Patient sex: F
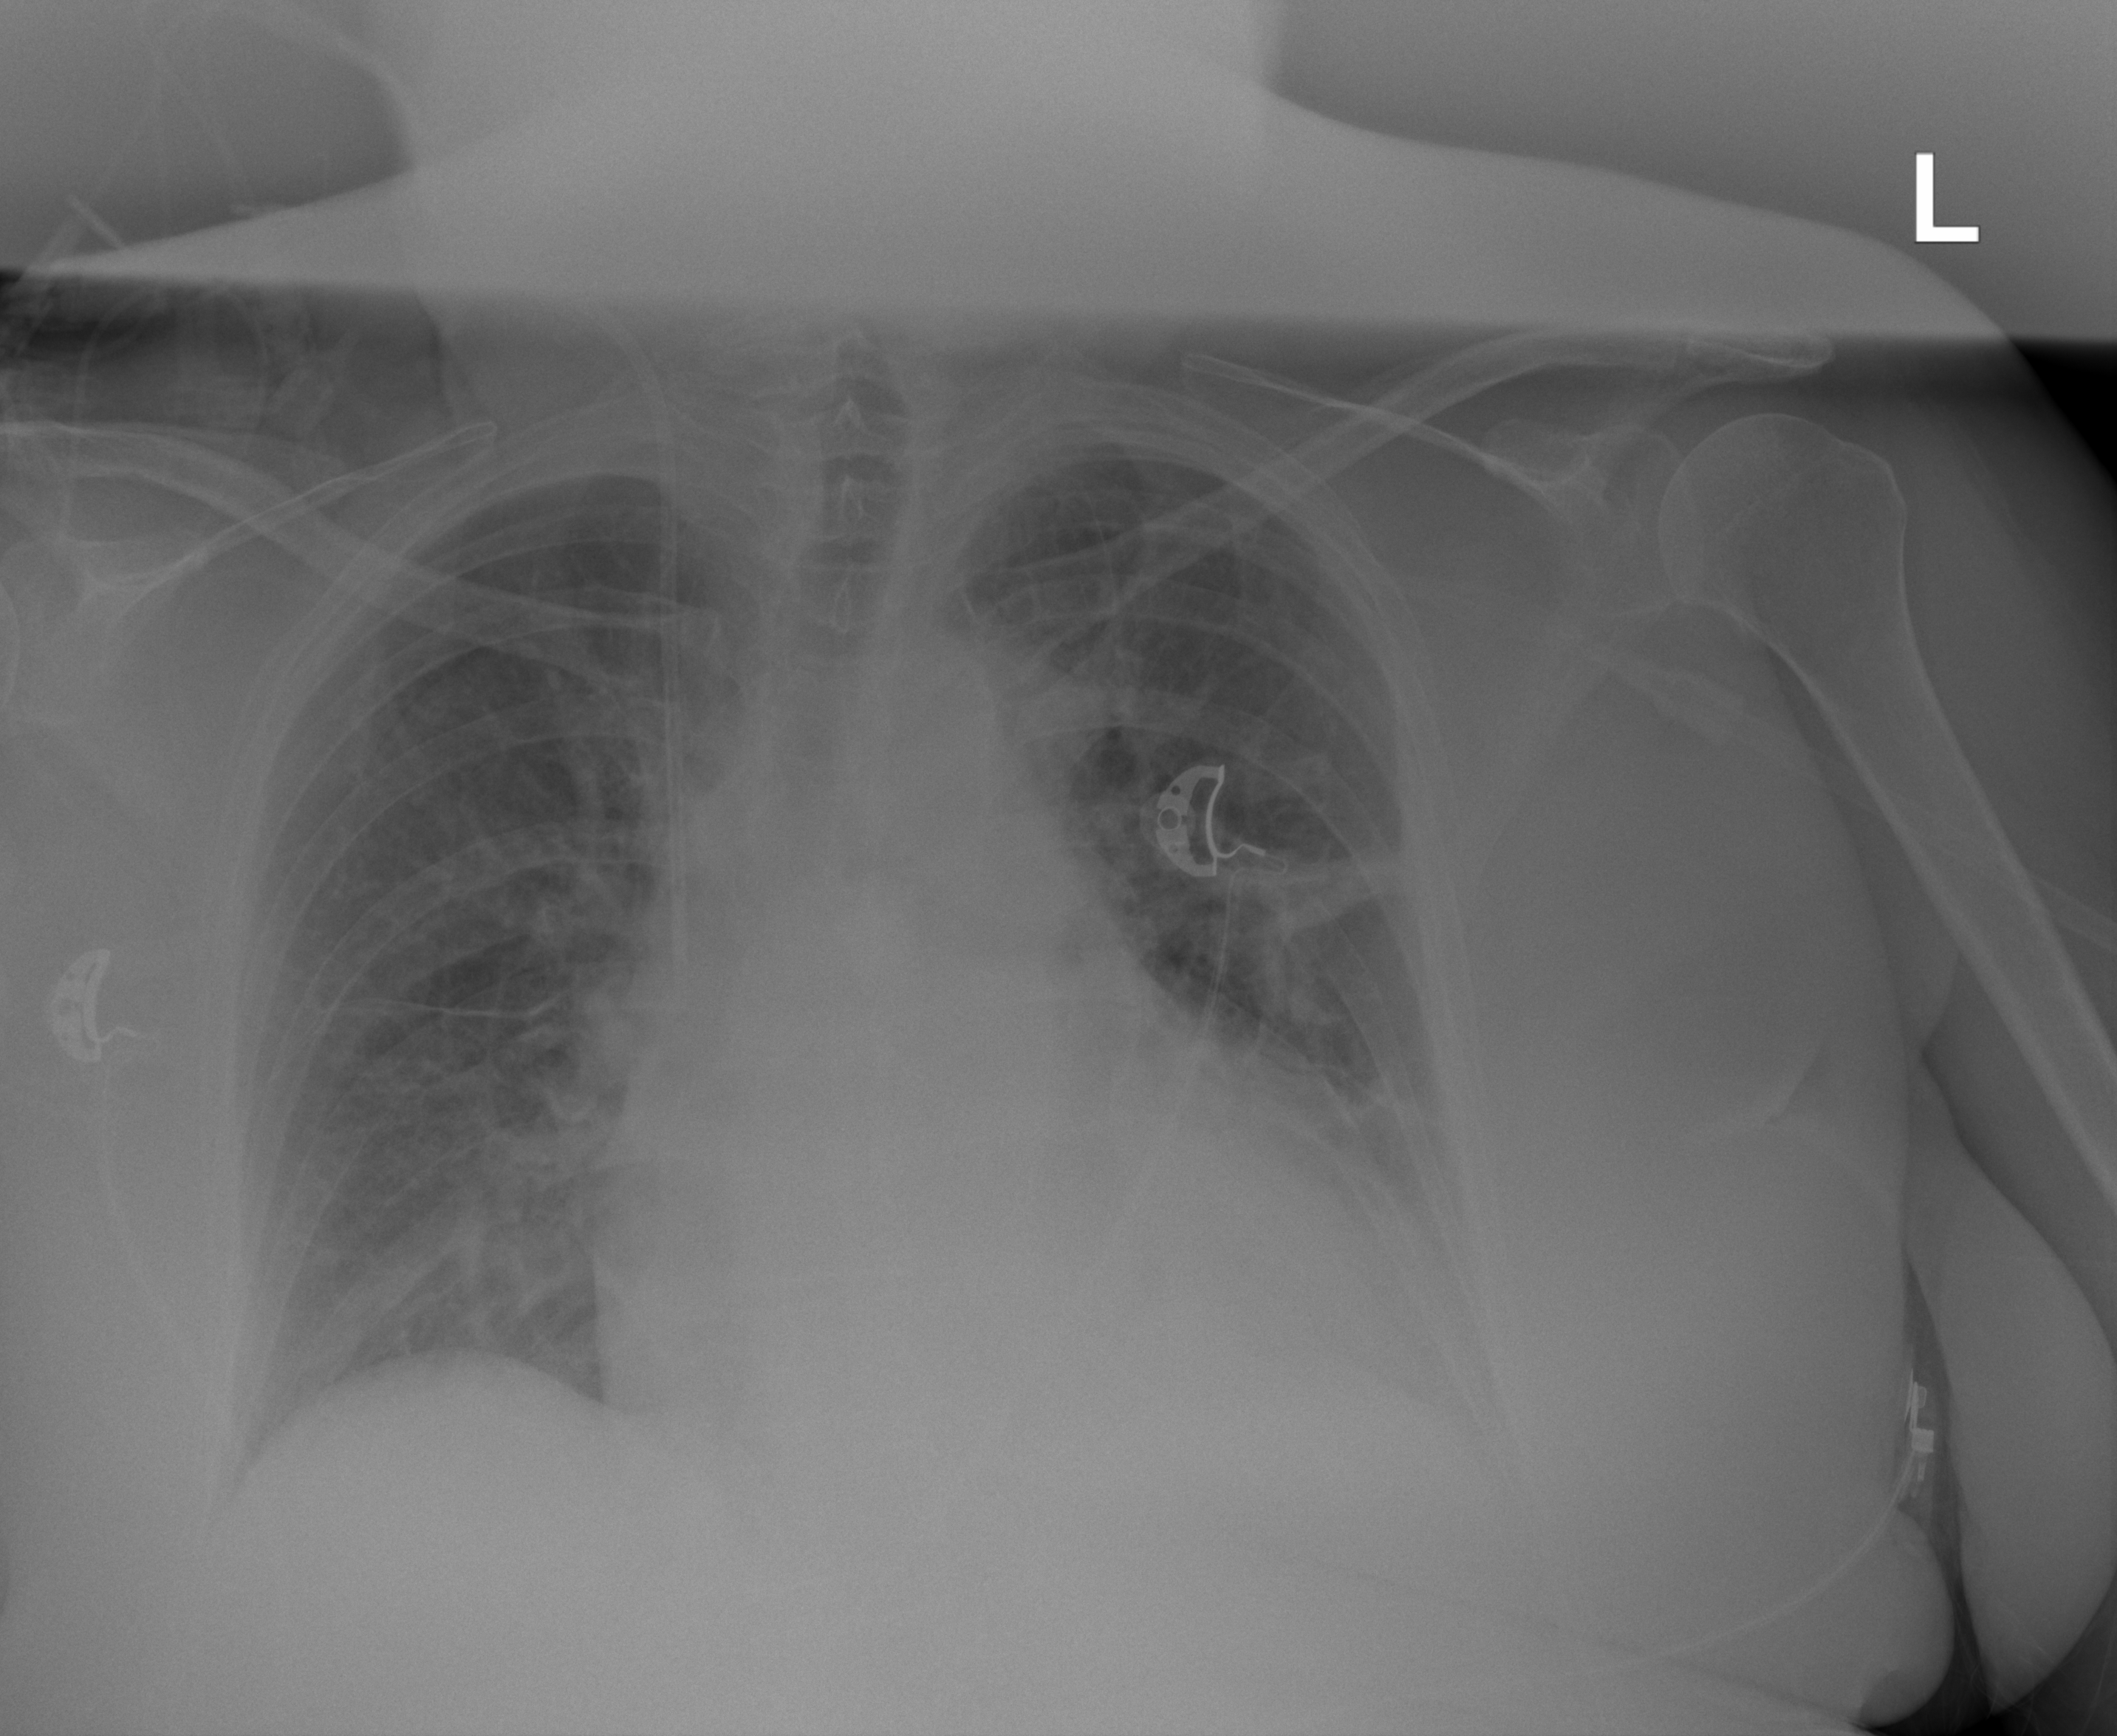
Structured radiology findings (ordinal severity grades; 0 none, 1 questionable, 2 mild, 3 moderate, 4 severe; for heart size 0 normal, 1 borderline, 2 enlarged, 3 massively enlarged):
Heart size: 2
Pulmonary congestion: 2
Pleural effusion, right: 0
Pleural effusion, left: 3
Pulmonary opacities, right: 2
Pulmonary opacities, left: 2
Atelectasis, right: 2
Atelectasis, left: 2